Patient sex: F
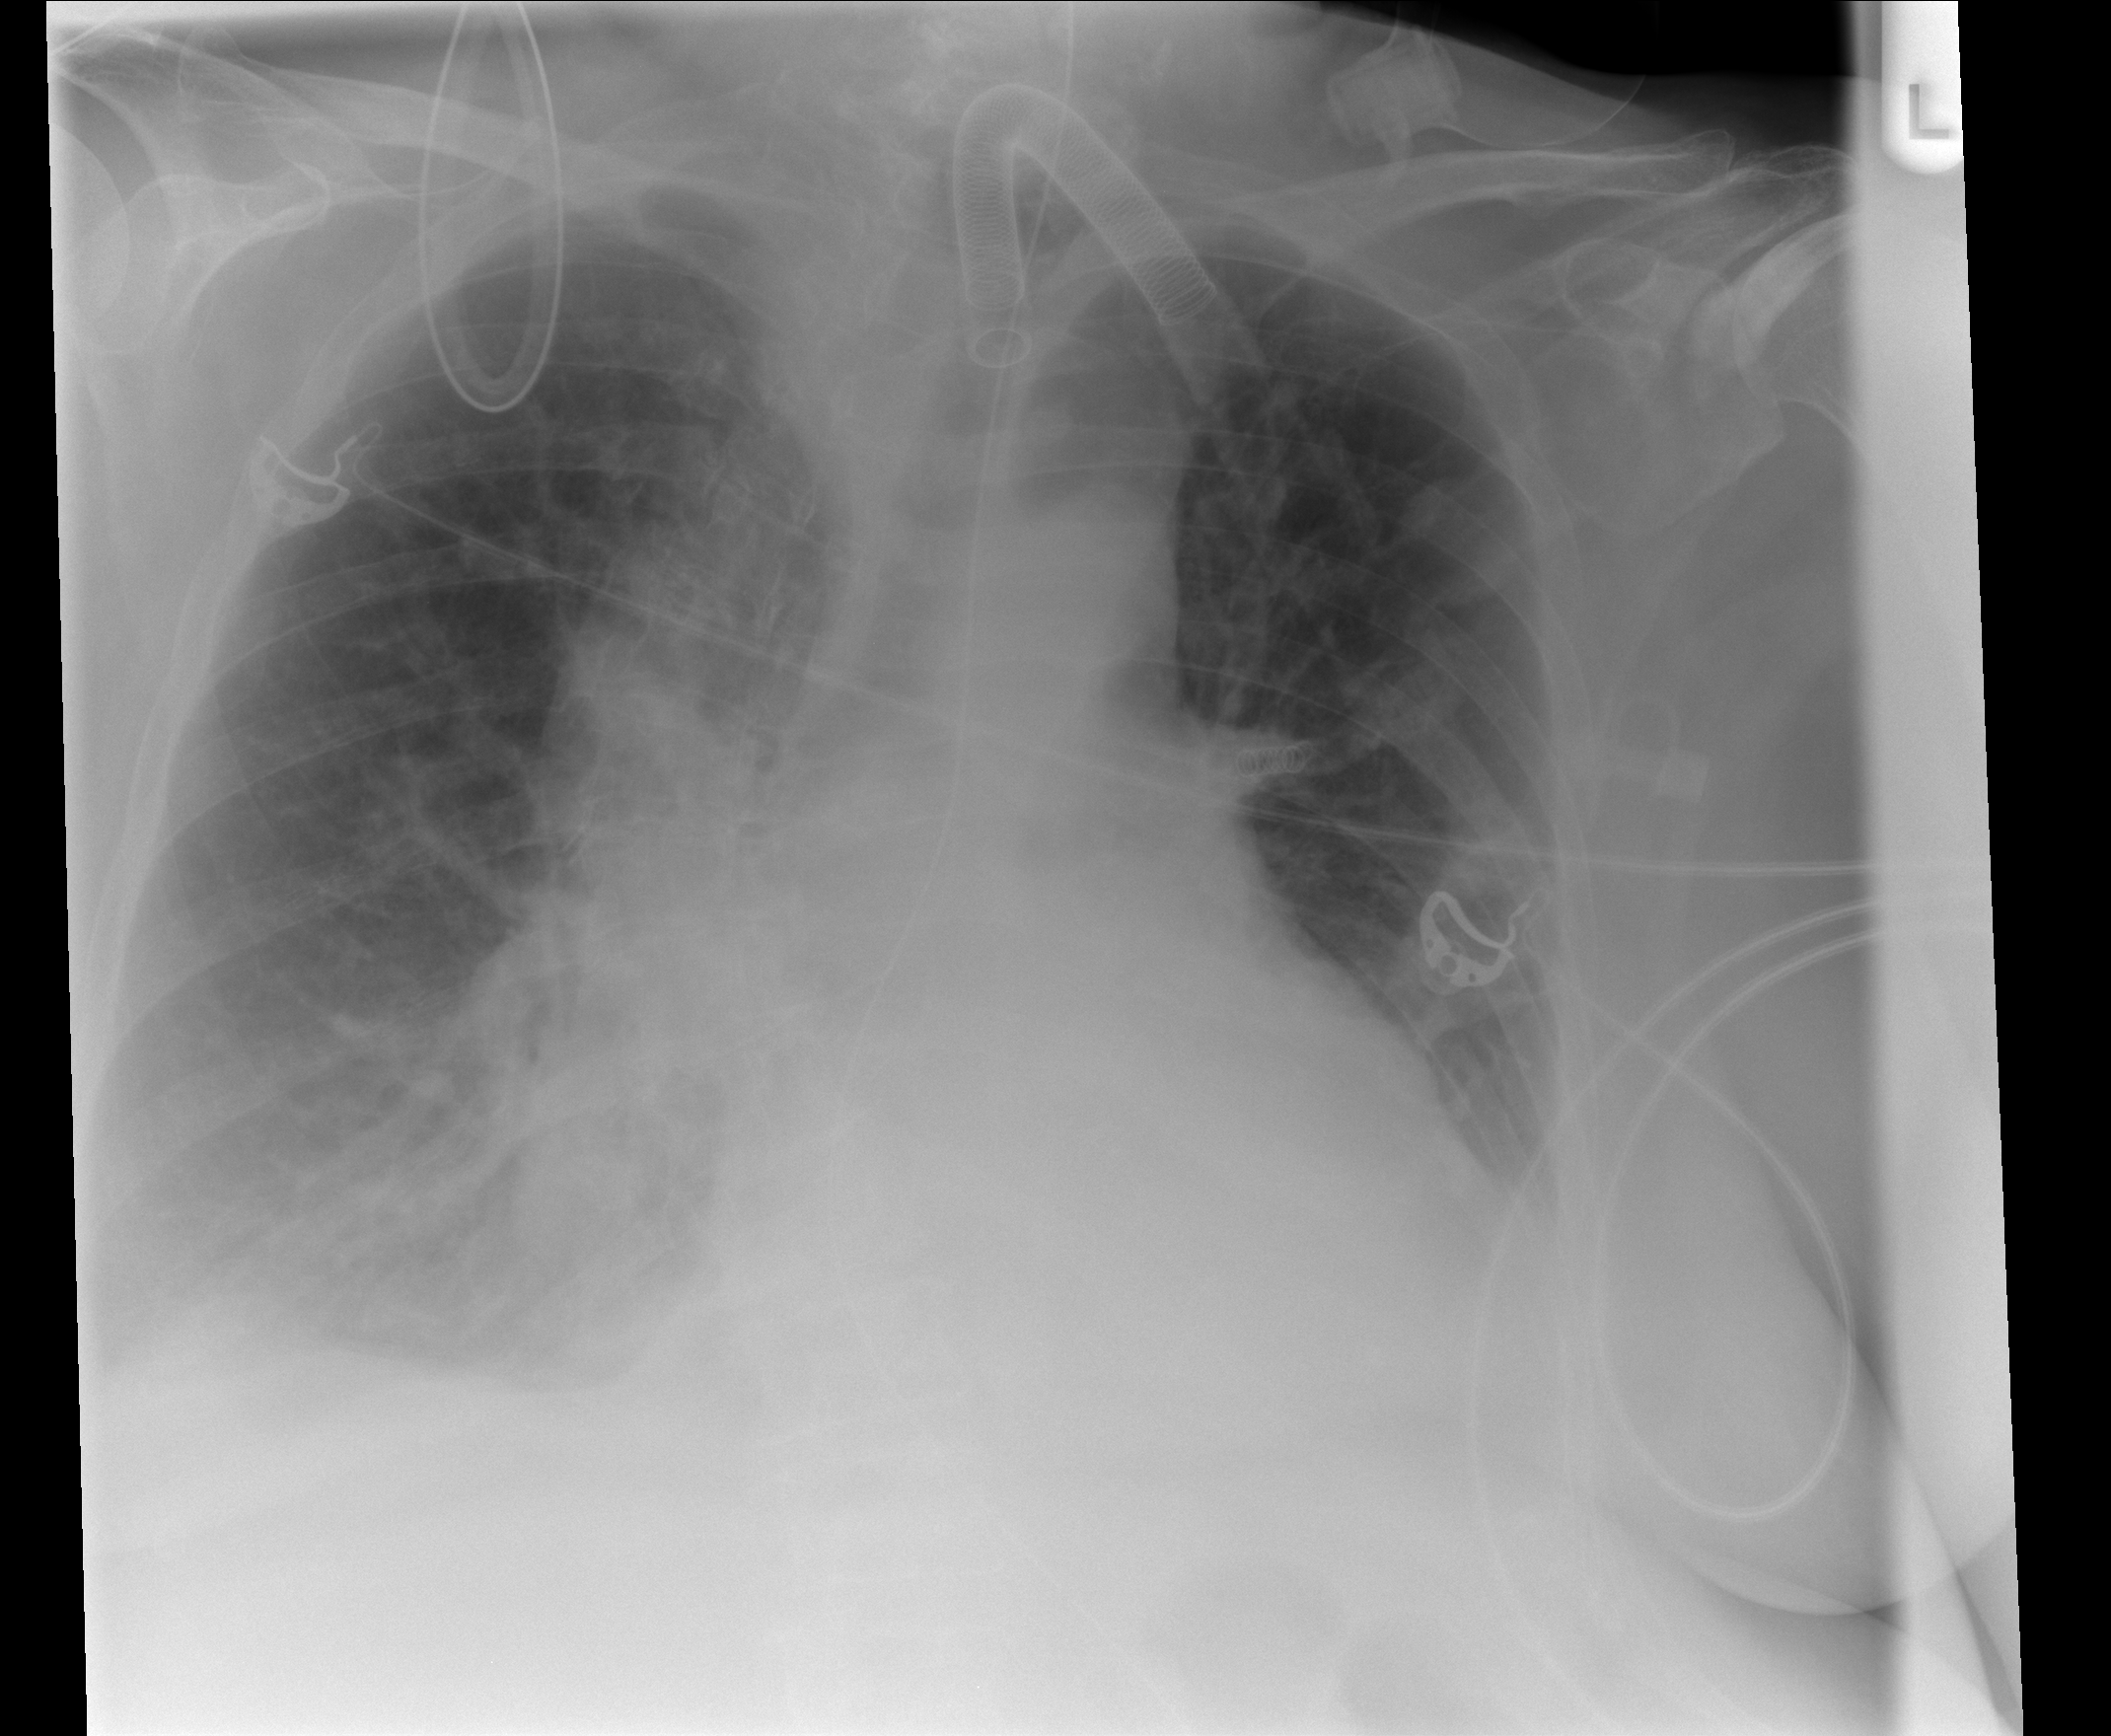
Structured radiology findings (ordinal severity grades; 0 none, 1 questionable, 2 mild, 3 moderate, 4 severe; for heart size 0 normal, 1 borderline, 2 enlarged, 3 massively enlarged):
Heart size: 0
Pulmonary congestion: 2
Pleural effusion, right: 2
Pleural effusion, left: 2
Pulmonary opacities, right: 2
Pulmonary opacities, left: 0
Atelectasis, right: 2
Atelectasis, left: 0